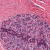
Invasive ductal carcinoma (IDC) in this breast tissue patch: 0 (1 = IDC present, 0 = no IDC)